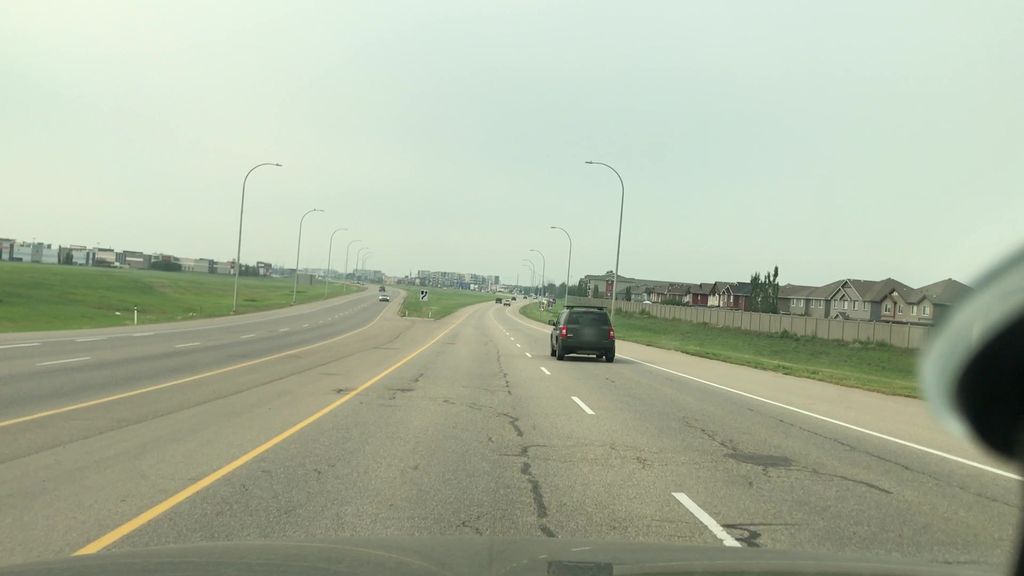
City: edmonton